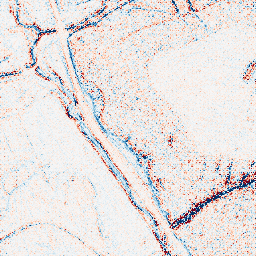
Category: edge_preserving
Decomposition family: bilateral
Decomposition parameters: d: 9
sigma_color: 100
sigma_space: 50
Upsampling method: regularized
Upsampling parameters: scale: 2
lambda_reg: 0.1
Upsampling scale: 2